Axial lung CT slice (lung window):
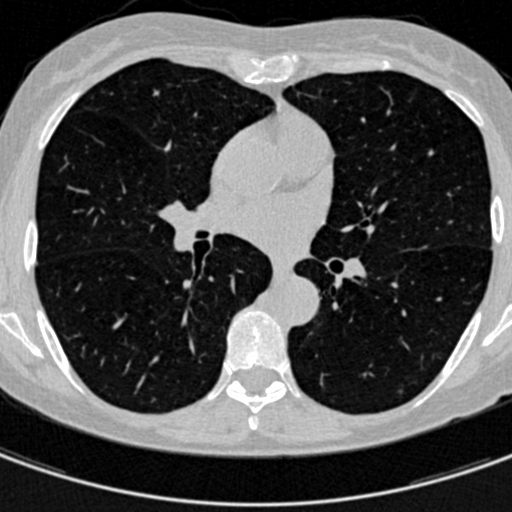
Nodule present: no